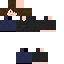
A male human skin with medium skin, wearing brown long hair dressed in a blue tshirt and blue pants, featuring a closed mouth.